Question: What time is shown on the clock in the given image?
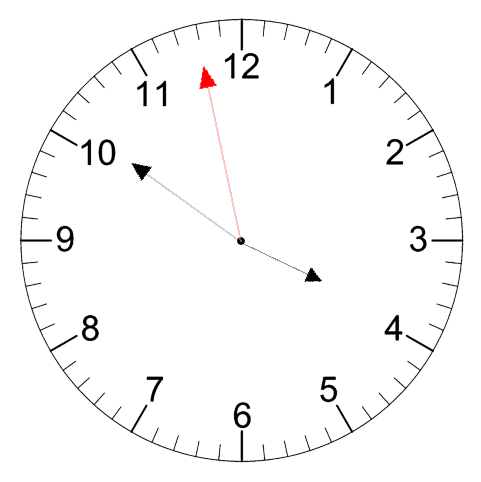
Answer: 03:50:58